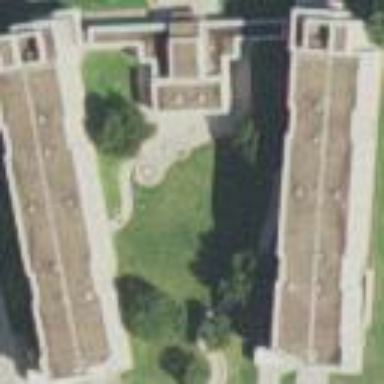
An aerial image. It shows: Dormitory building.